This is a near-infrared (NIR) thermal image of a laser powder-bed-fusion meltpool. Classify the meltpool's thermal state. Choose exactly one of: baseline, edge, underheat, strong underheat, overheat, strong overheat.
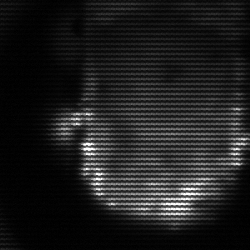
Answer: baseline